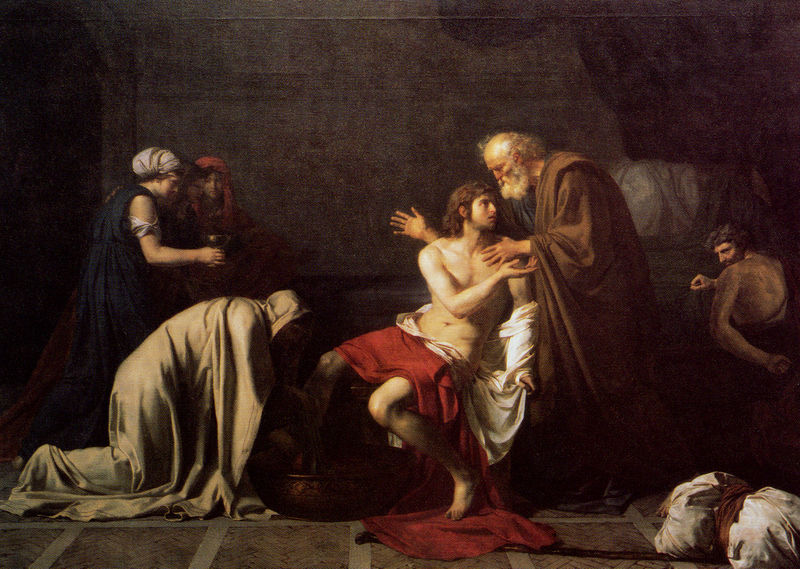
Titel: The Return of the Prodigal Son, Der verlorene Sohn kehrt nach Hause zurück
Künstler: Jean-Germain Drouais
Standort: Paris
Institution: Église Saint-Roch
Schlagwörter: blau, dunkel, fuß, gemälde, hand, mann, nackt, schatten, umhang, wasser, weiß, baden, frauen, menschen, ocker, sitzen, braun, frankreich, frau, haar, hell, hintergrund, kleid, kleider, köpfe, licht, männer, raum, stuhl, zimmer, blick, rot, schleier, tuch, beige, schleife, alt, bart, gesichter, jung, wand, arm, band, barock, falten, gesicht, historie, johannes, kleidung, schale, schüssel, stehen, stein, steine, vollbart, hände, vorhang, öl, boden, gewand, interieur, kelch, kutte, mantel, stoff, tücher, decke, klassizismus, locken, pferd, sack, stock, krug, beine, bein, füße, liegen, düster, trocknen, alter mann, fußboden, stab, bündel, violett, historienbild, kopftuch, glatze, bett, nabel, halbnackt, laken, junge, bauchnabel, knie, oberkörper, becher, bad, waschen, fugen, keller, gewölbe, alter, antike, greis, barfuß, fliesen, knien, arzt, halbglatze, rom, wanne, jüngling, junger mann, christus, jesus, kranker, geschnürt, pfer, knieend, kniend, mönch, heiliger, blickkontakt, tempel, jünger, maria, david, verhüllt, magdalena, heilung, jesu, maria magdalena, turban, petrus, ritual, fot, kniefall, artz, waschung, mägde, trinkgefäß, fußbad, apostel, heiler, judas, schristus, fußwaschung, rituelle fußwaschung, stofbündel, gefängniss, steinbode, ault, gheminisvoll, oberklörper, weiaa, füße waschen